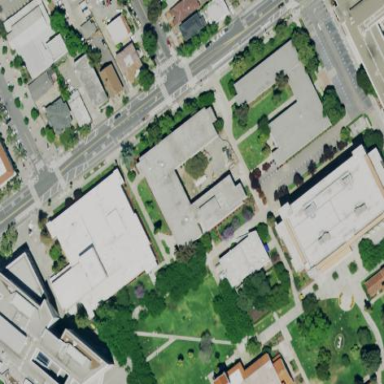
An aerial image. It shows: University building with light gray roof and peruvian-colored facade.